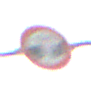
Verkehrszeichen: VerbotUnterschreitenMindestabstand
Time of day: Night
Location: Outdoor (Nature)
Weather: Overcast
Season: NotSpecified
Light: Artificial